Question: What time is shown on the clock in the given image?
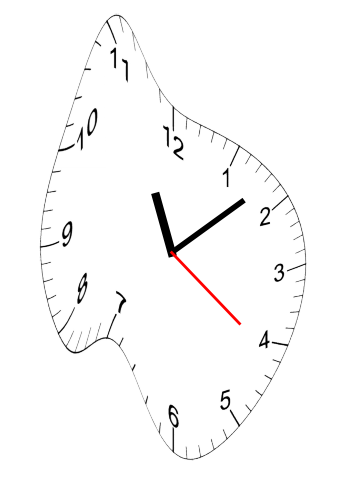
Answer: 11:08:21